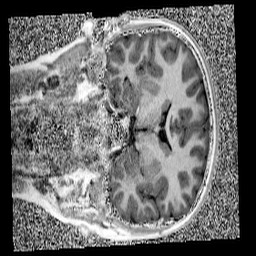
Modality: UNIT1
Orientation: coronal
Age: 10
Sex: male
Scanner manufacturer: siemens
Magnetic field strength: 3 T
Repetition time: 4 s
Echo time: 0.00299 s